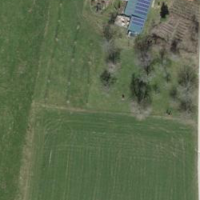
EUNIS habitat code: 52
Species observed at this site:
Spiraea japonica